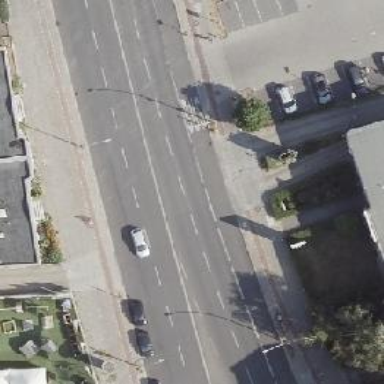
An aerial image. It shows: Primary highway with dual carriageway. The asphalt surface is accompanied by cycle track on the right side.